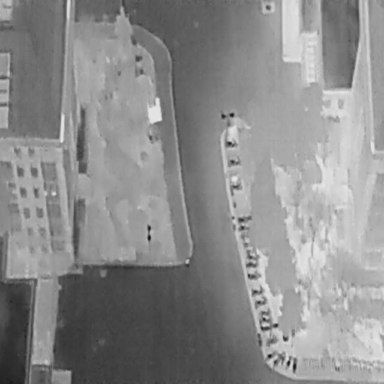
There are 15 objects shown in the infrared image, including a Person, and 14 Bicycles.